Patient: sex F, age 59
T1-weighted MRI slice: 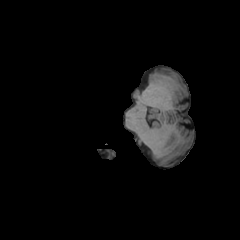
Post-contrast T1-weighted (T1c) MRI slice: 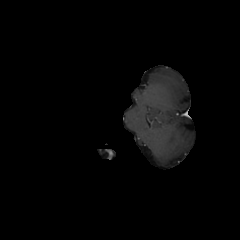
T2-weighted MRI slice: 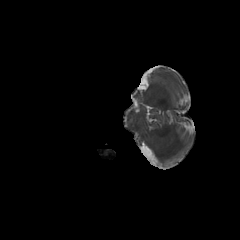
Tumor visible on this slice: no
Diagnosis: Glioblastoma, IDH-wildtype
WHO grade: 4